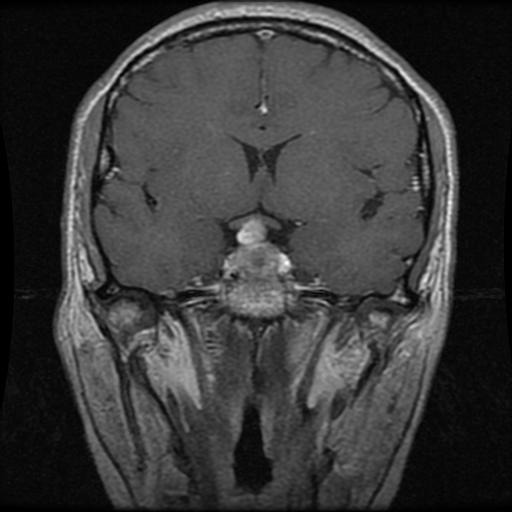
Label: pituitary